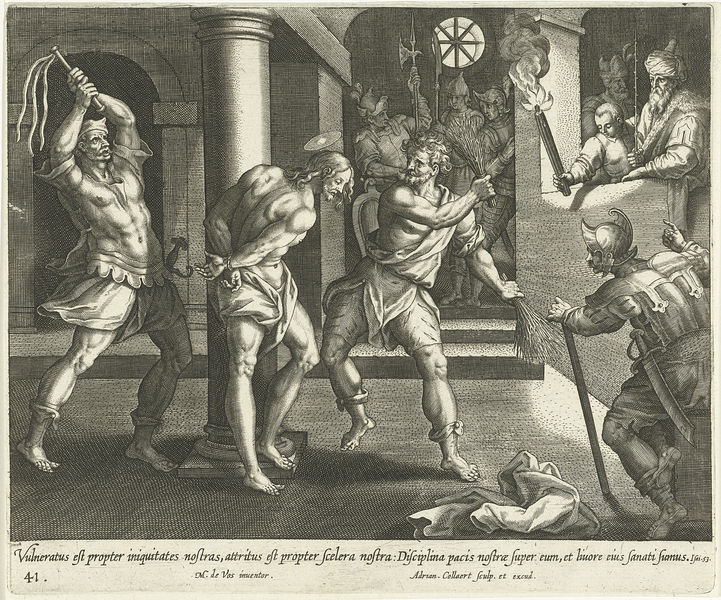
Titel: Geseling van Christus
Künstler: Adriaen Collaert
Standort: Amsterdam
Institution: Rijksmuseum
Schlagwörter: männer, säule, lanze, soldaten, muskeln, flamme, schwert, peitsche, helm, jesus, turban, fackel, geiselung